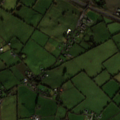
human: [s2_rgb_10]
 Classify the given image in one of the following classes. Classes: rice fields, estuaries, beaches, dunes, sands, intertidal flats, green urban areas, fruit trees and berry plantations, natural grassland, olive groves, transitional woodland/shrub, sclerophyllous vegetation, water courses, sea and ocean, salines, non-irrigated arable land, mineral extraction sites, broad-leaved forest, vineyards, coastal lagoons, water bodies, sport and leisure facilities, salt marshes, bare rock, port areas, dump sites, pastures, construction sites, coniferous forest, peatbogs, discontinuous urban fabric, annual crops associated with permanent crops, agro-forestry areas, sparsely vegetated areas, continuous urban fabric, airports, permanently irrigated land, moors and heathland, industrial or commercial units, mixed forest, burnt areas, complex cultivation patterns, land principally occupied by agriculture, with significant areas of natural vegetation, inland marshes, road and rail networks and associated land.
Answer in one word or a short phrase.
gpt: pastures